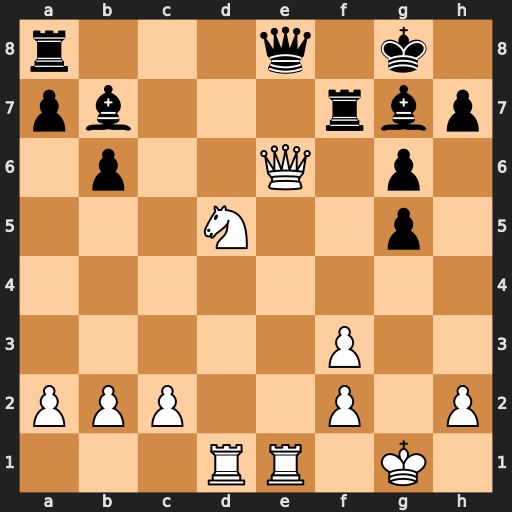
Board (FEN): r3q1k1/pb3rbp/1p2Q1p1/3N2p1/8/5P2/PPP2P1P/3RR1K1
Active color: w
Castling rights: -
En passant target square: -
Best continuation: Qxe8+ Rxe8 Rxe8+